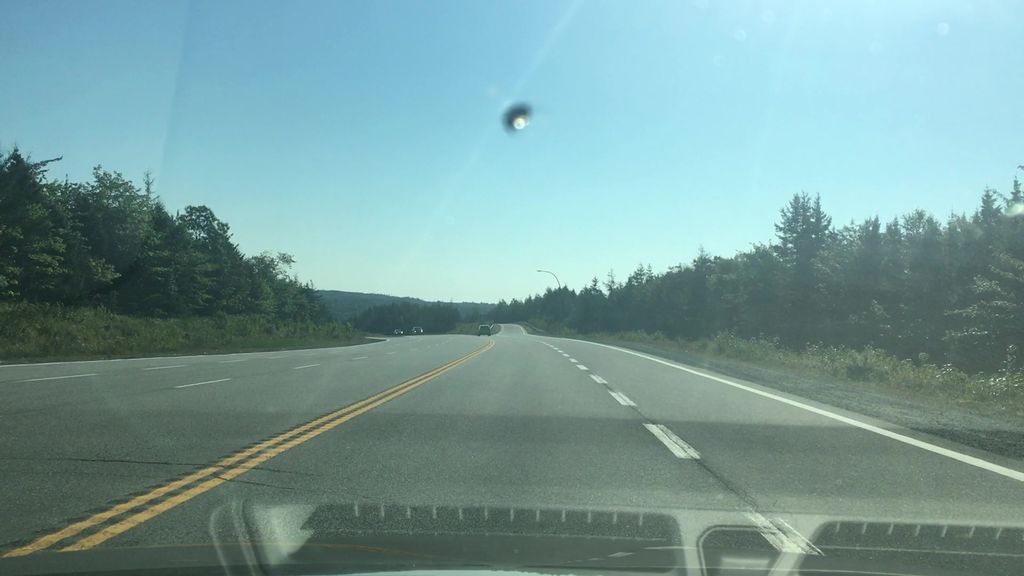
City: halifax